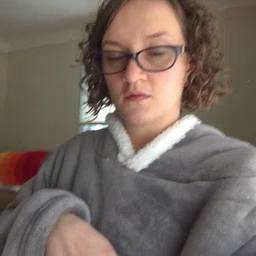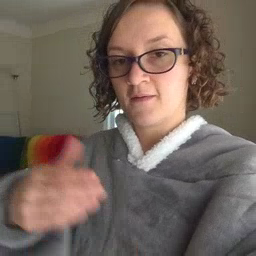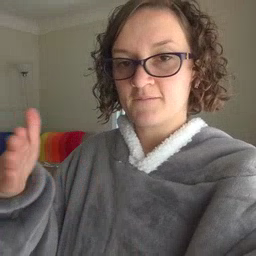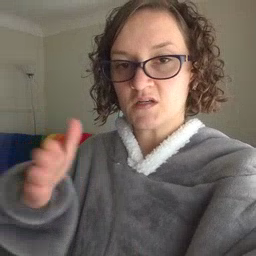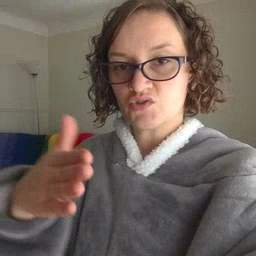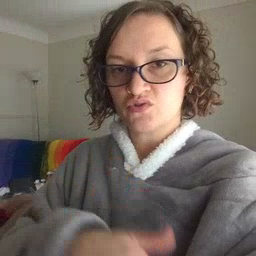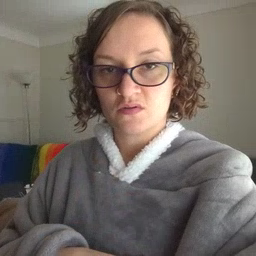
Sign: fish